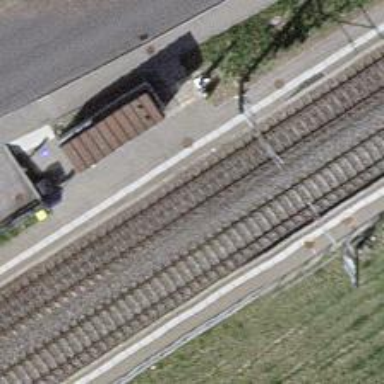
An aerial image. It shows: Post box is visible.